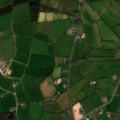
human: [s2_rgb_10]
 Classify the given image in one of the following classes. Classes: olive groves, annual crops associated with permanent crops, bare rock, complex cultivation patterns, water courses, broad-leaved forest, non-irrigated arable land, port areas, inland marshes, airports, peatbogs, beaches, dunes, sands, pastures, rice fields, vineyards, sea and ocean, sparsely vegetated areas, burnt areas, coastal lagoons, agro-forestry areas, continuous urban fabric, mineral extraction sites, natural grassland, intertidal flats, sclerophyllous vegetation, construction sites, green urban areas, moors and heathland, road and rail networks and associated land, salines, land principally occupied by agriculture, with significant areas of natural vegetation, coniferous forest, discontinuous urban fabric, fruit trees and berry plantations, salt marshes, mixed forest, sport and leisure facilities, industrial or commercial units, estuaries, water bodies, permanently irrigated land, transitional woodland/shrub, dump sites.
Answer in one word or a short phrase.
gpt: pastures, land principally occupied by agriculture, with significant areas of natural vegetation, coniferous forest